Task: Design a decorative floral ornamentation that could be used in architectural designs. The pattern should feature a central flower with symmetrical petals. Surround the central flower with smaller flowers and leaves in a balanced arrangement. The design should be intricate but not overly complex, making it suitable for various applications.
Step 1396:
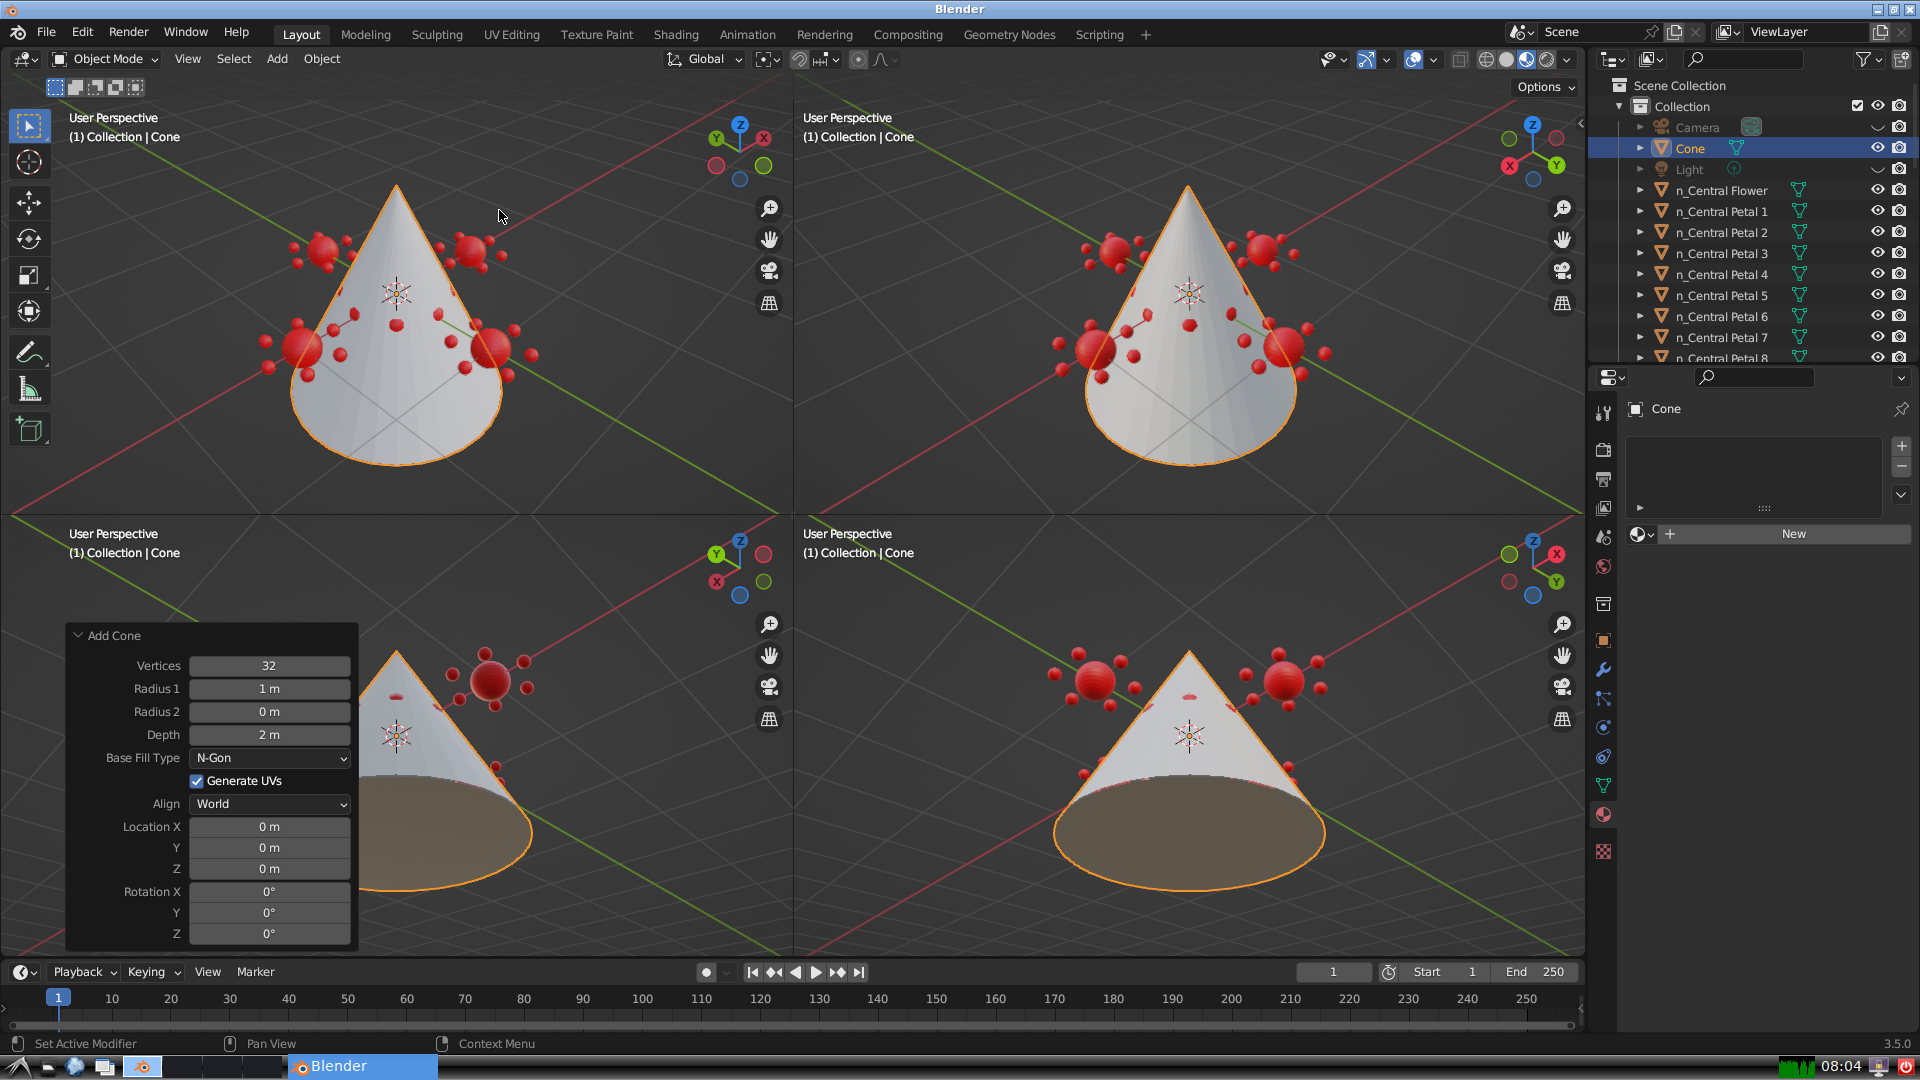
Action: {"mouse_move": [270, 689]}